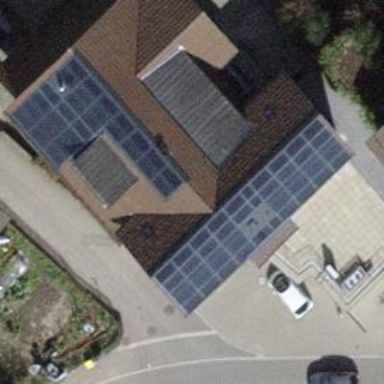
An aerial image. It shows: Solar power generator with photovoltaic panels.